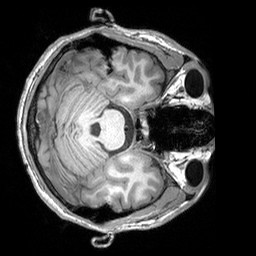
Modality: T1w
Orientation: axial
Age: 21
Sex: male
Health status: healthy
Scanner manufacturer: siemens
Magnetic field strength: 3 T
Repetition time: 2.3 s
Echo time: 0.00303 s